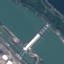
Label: River